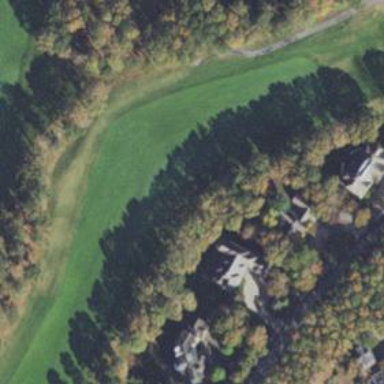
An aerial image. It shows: View of golf hole.